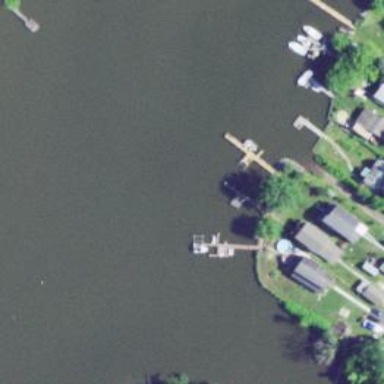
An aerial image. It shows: Man-made pier.